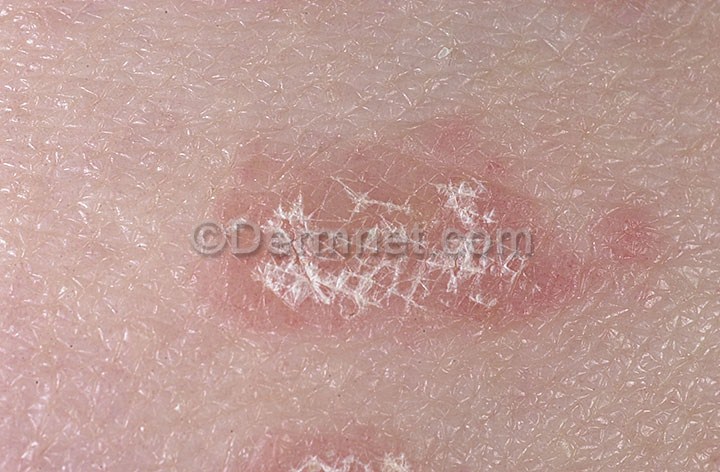
Disease: Psoriasis pictures Lichen Planus and related diseases